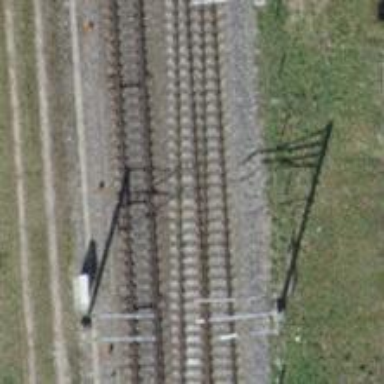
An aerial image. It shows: Single-track railway with electrified contact lines.